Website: lowes
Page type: stored-credit-cards
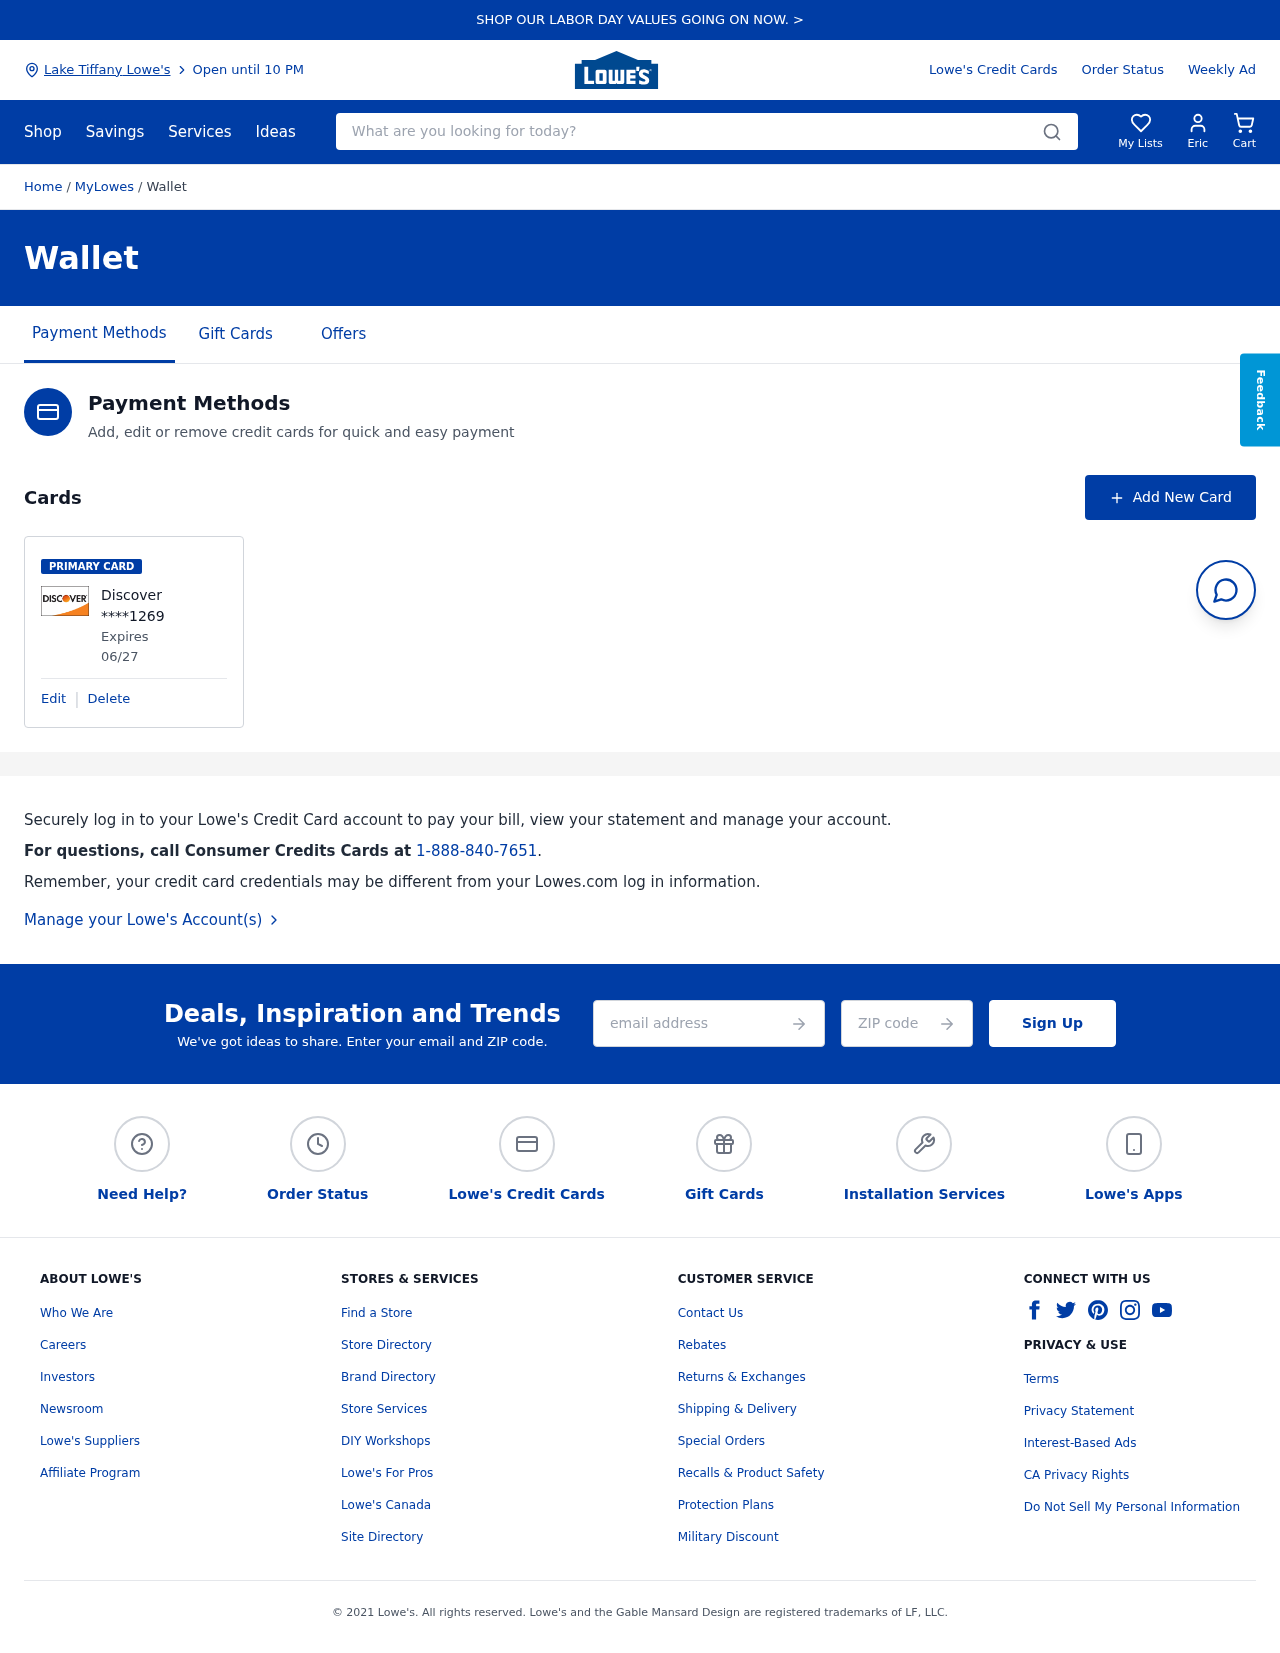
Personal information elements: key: PII_CARD_EXPIRY
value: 06/27
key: PII_CARD_LAST4
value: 1269
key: PII_CARD_TYPE
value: Discover
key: PII_CITY
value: Lake Tiffany Lowe's
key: PII_EMAIL
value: eric_campbell@hotmail.com
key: PII_FIRSTNAME
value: Eric
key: PII_POSTCODE
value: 25140
Search elements: key: HEADER_SEARCH
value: What are you looking for today?